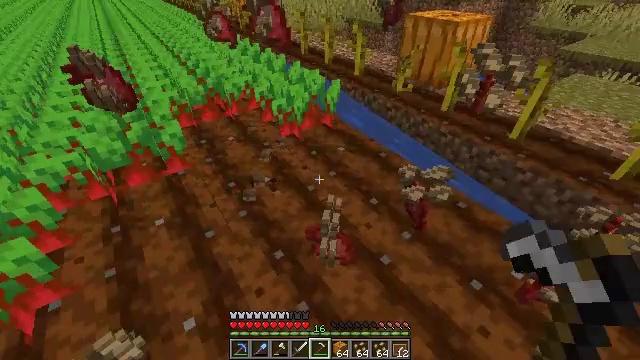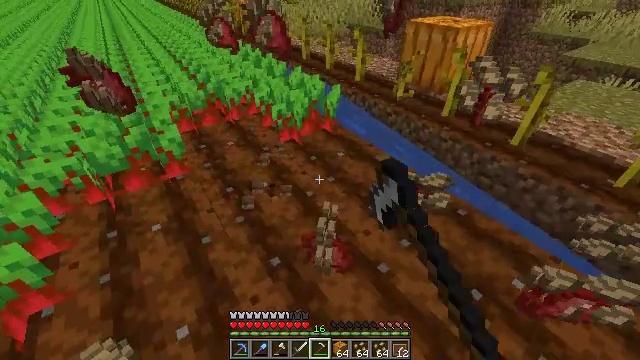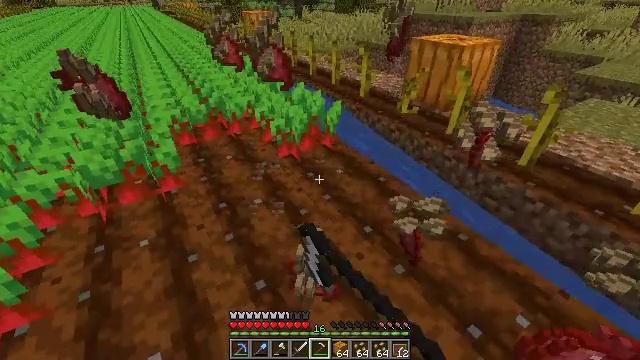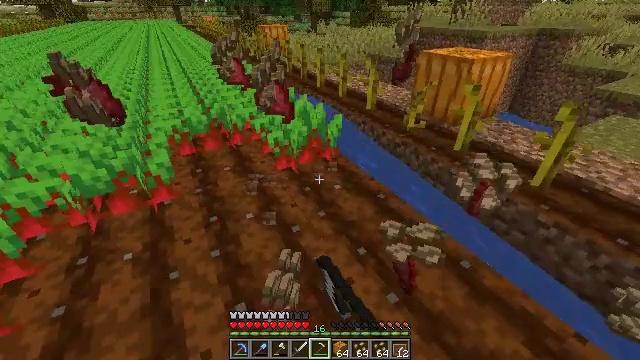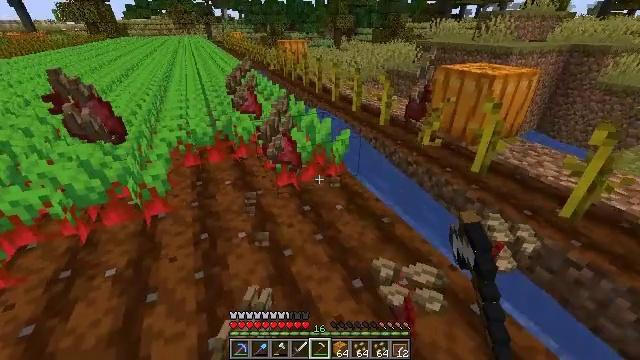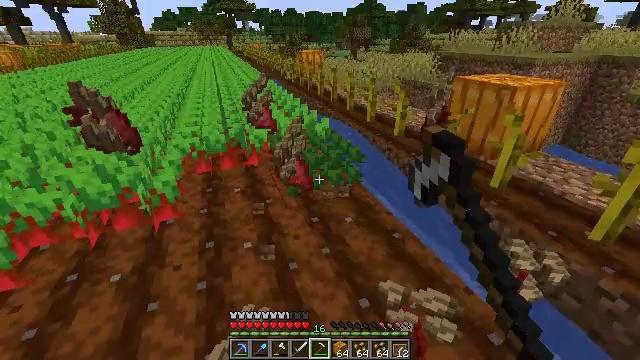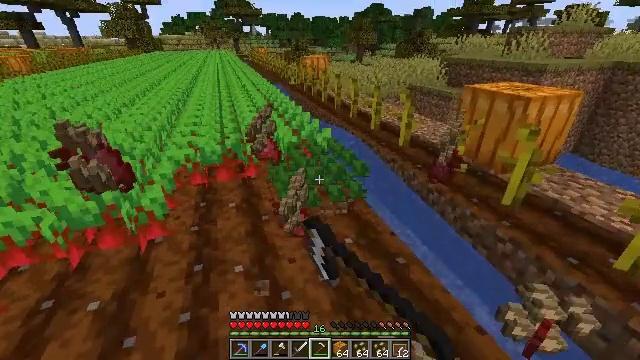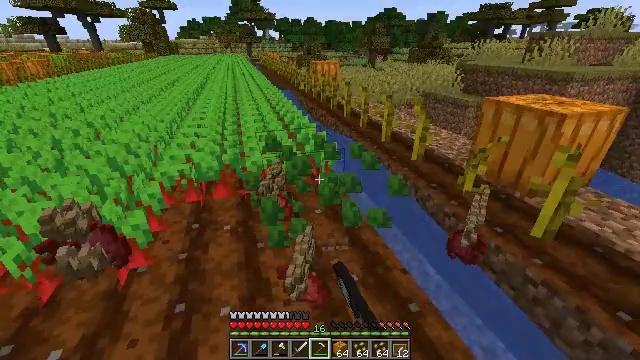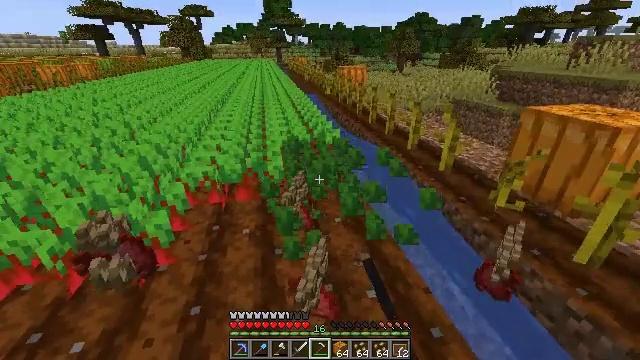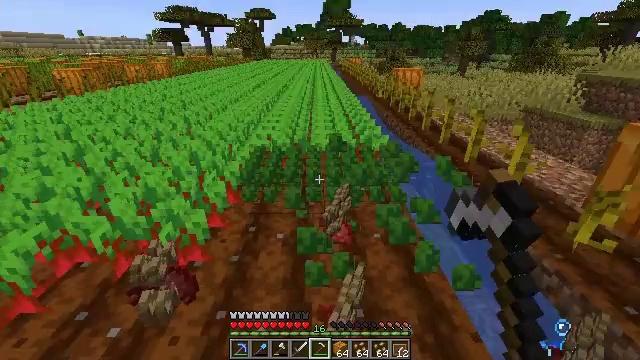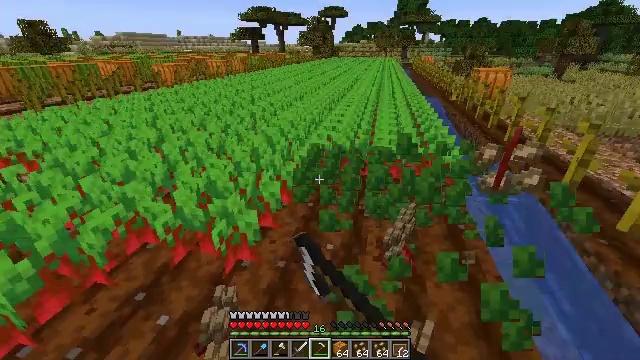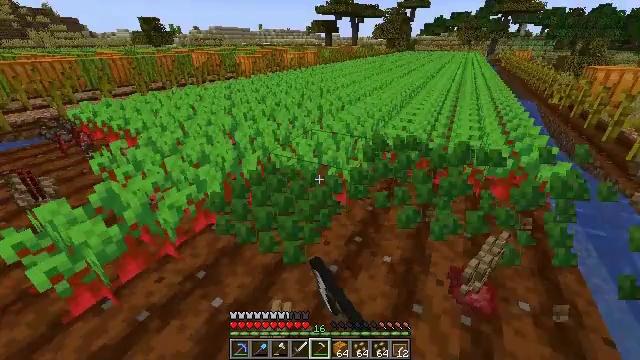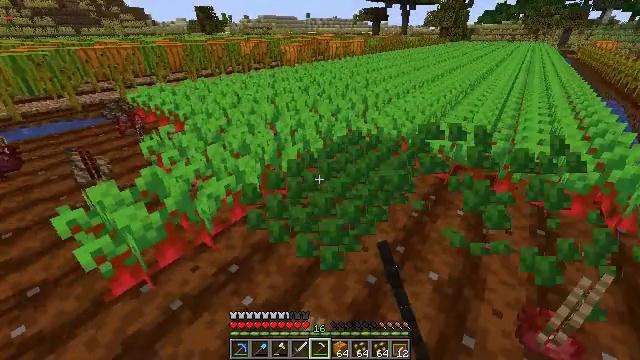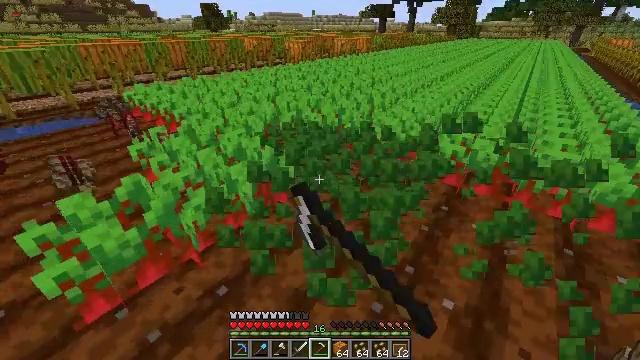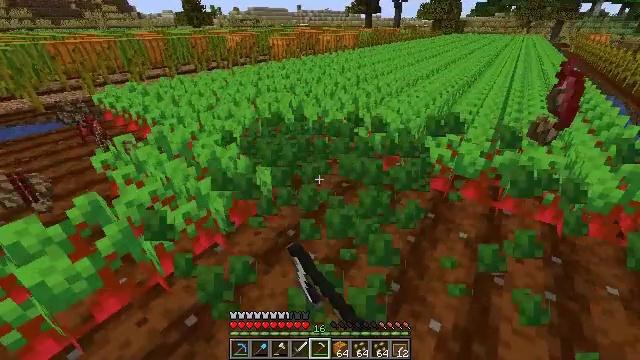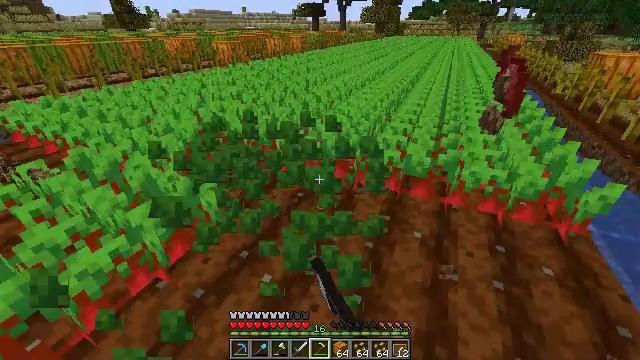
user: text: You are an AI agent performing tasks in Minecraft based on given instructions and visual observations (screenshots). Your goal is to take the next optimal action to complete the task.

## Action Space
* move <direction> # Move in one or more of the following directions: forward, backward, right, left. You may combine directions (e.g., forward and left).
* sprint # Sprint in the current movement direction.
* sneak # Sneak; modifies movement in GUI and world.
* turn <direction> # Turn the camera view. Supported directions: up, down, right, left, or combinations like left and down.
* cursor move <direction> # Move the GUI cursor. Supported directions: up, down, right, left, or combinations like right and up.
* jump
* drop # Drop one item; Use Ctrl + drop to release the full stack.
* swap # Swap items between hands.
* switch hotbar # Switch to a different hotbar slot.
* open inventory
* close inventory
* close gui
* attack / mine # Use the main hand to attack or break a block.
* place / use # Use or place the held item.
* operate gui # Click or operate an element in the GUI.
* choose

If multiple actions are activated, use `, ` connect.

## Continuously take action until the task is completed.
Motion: motion action
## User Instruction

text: Gather beetroots by breaking the plants.
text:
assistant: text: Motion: move forward and move right, attack / mine
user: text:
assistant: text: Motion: move forward and move right, turn left and up, attack / mine
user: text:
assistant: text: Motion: move forward and move right, turn left and up, attack / mine
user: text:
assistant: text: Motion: move forward, turn left and up, attack / mine
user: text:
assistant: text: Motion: move forward, turn left and up, attack / mine
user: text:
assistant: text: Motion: move forward, turn left, attack / mine
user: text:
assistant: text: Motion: move forward, turn left, attack / mine
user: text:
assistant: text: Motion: move forward, turn left, attack / mine
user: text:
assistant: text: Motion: move forward and move left, turn left, attack / mine
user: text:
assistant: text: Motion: move forward and move left, turn left, attack / mine
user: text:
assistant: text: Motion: move forward and move left, turn left and down, attack / mine
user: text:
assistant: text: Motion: move forward and move left, turn left and down, attack / mine
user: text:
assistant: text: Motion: move forward and move right, turn left, attack / mine
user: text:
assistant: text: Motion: move forward and move right, turn right, attack / mine
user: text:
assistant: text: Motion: move forward and move right, turn right, attack / mine
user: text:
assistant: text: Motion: move forward and move right, turn right, attack / mine
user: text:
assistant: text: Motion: move forward and move right, turn right, attack / mine
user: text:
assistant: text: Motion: move forward and move right, turn right, attack / mine
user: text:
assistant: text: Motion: move forward and move right, turn right, attack / mine
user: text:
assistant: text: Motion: move forward and move right, turn right, attack / mine
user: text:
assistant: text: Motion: move forward, turn left, attack / mine
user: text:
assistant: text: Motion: move forward, turn left and up, attack / mine
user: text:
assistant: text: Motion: move forward, turn left and up, attack / mine
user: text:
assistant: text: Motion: move forward, turn left and up, attack / mine
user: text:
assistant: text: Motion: move forward, turn left, attack / mine
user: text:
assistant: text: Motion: move forward and move right, turn left, attack / mine
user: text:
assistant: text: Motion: move forward and move right, turn left and down, attack / mine
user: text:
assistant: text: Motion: move forward and move right, turn left and down, attack / mine
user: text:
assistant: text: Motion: move forward and move right, turn right and down, attack / mine
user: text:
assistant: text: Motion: move forward and move right, turn right, attack / mine